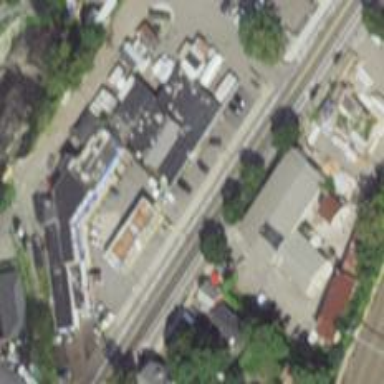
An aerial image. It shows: Convenience shop.